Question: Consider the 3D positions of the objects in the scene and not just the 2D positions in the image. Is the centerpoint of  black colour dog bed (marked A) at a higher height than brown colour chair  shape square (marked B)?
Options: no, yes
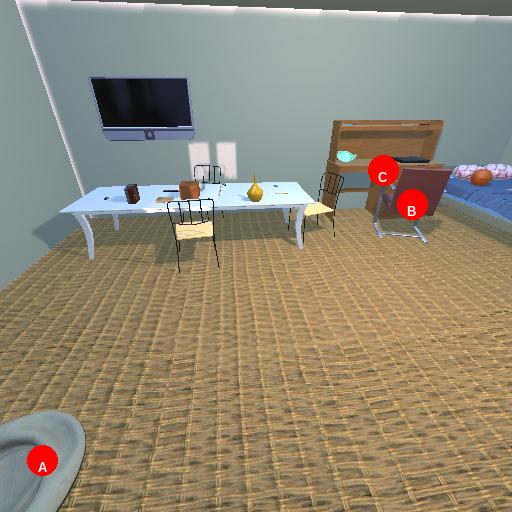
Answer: no